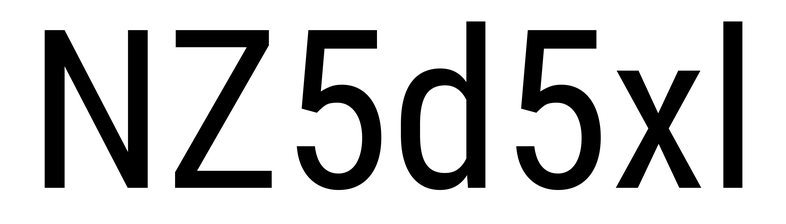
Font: Roboto_Condensed_Regular